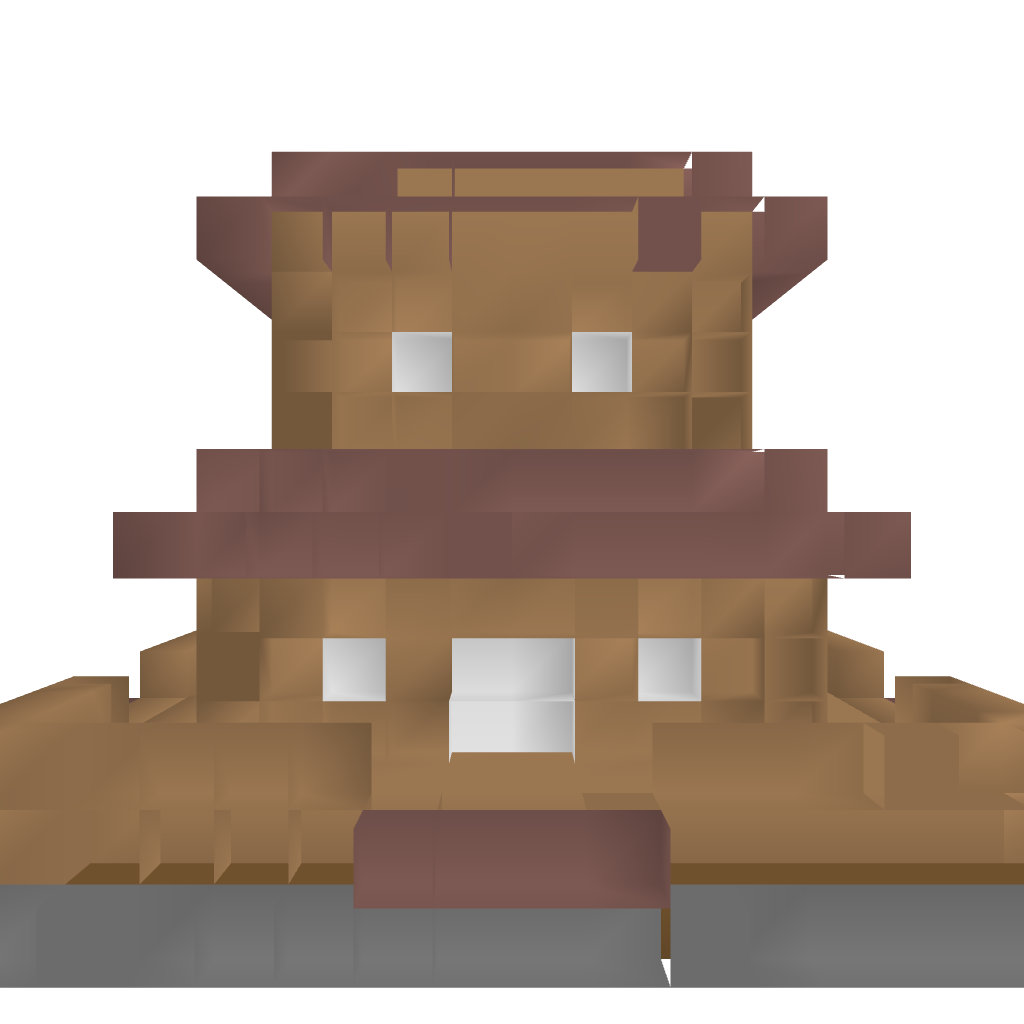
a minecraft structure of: Town Hall good quality